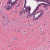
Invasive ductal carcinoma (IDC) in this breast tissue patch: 0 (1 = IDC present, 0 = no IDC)